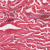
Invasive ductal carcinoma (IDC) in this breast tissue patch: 0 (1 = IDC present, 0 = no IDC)